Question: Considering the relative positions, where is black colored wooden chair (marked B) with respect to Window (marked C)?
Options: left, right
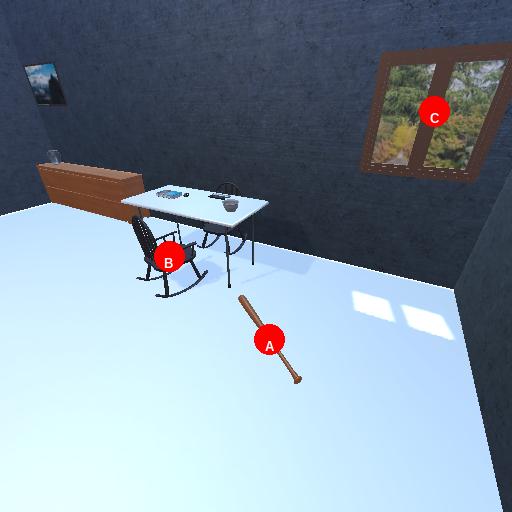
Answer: left